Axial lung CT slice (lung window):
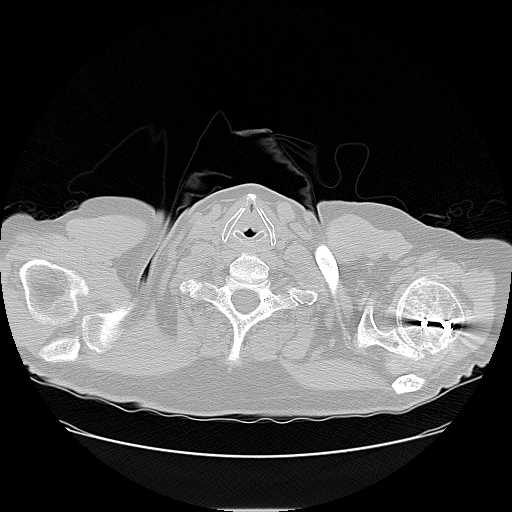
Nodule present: no